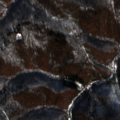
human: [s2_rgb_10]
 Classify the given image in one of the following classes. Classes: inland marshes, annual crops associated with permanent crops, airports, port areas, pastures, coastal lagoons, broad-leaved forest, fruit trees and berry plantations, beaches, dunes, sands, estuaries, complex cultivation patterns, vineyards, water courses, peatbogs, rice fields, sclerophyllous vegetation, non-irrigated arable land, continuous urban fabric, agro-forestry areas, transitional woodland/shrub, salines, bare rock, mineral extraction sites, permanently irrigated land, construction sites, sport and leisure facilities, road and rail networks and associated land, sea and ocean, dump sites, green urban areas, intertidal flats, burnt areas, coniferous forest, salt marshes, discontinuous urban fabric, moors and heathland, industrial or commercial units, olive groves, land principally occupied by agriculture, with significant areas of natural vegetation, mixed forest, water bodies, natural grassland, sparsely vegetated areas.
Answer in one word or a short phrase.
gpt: broad-leaved forest